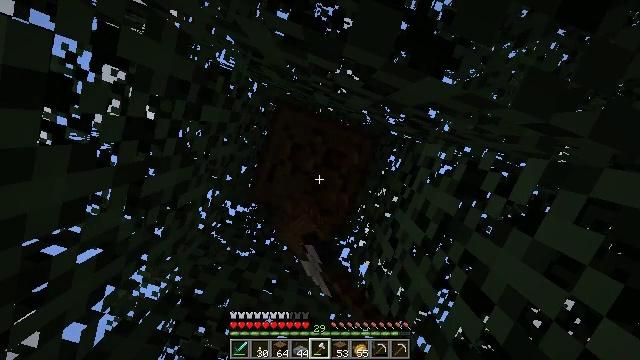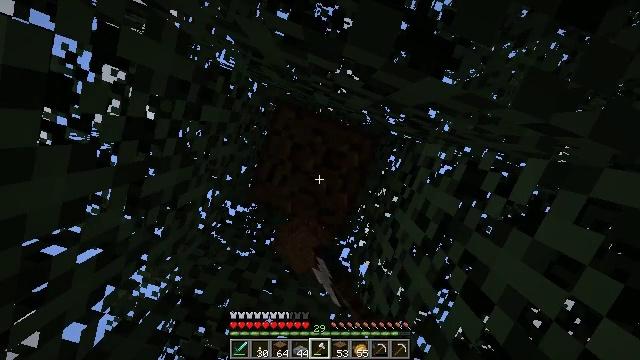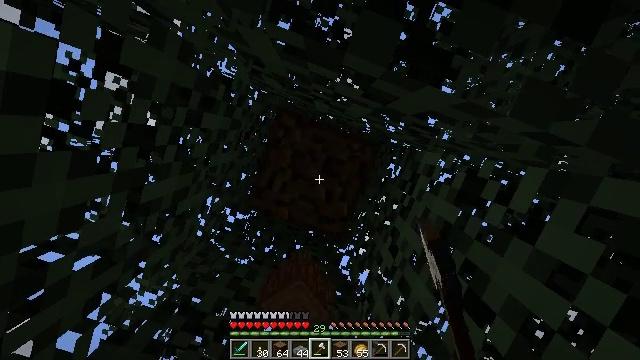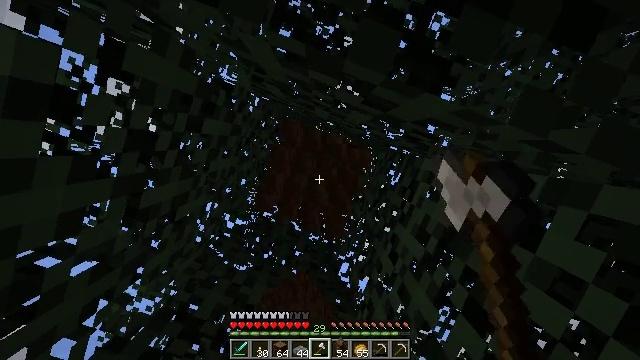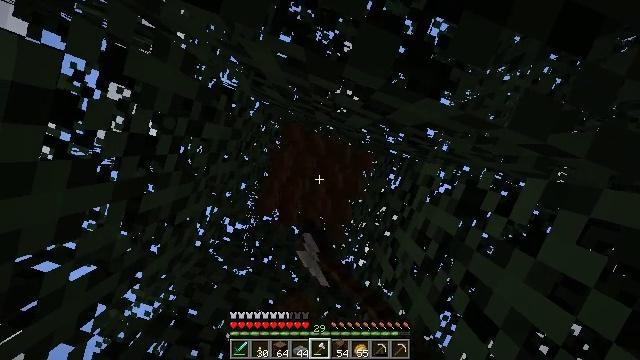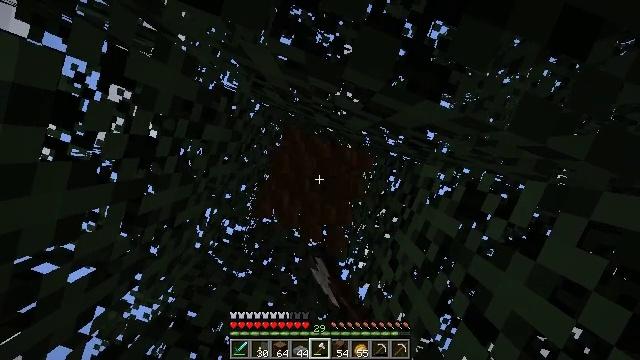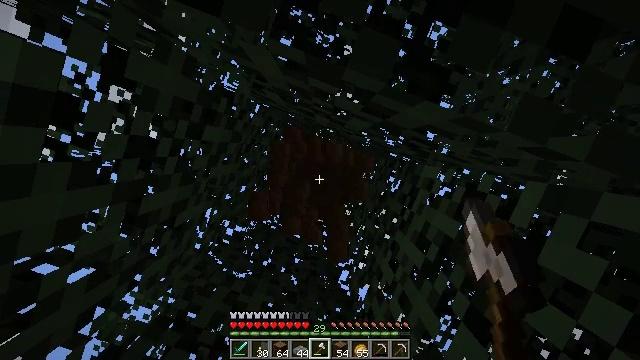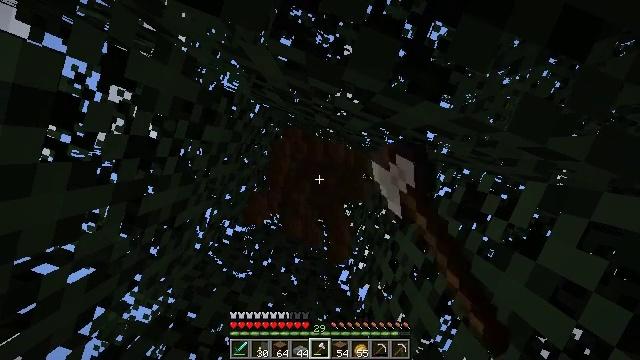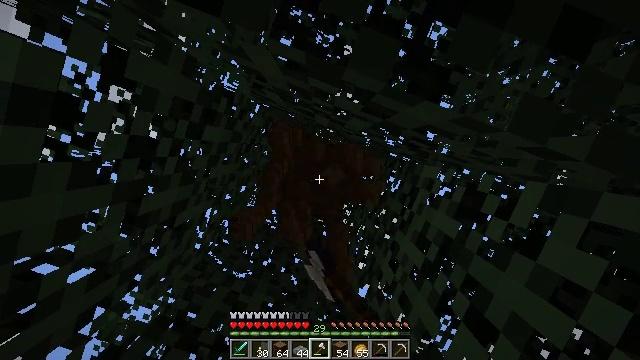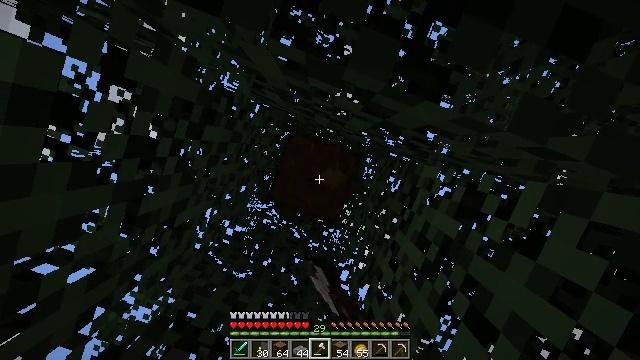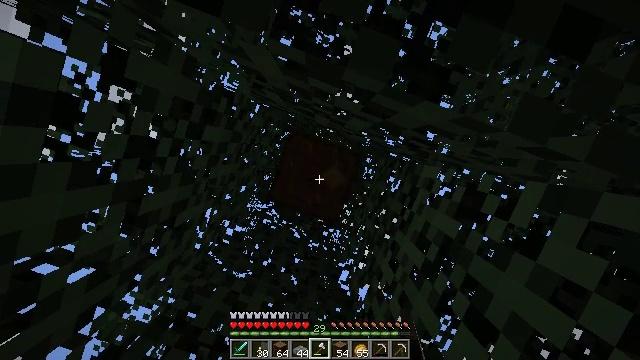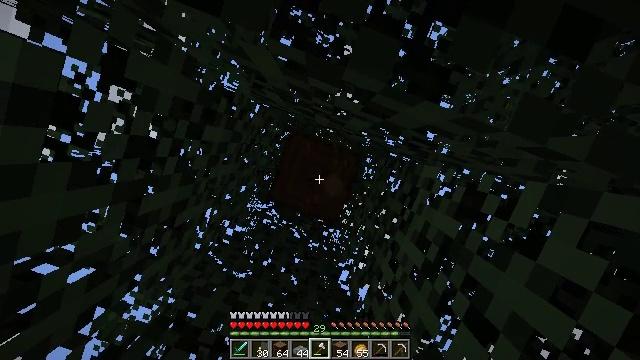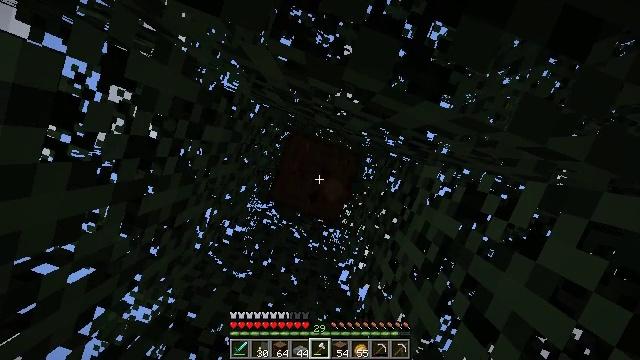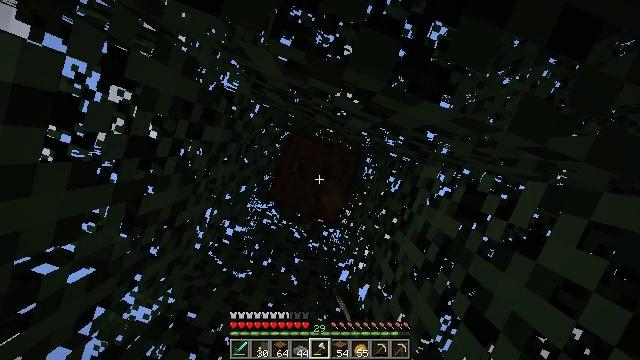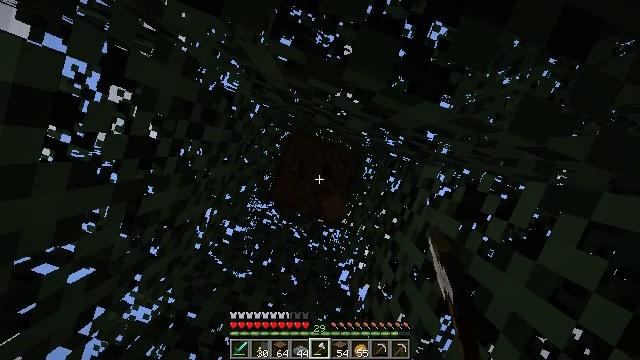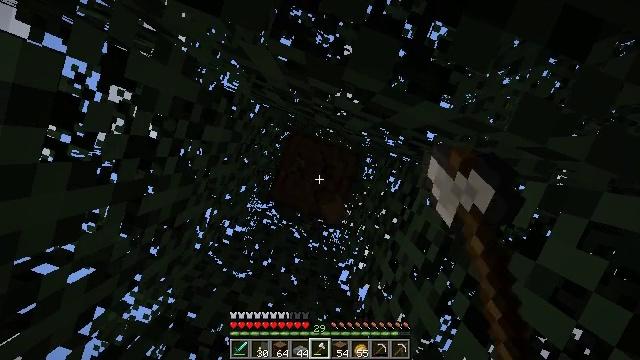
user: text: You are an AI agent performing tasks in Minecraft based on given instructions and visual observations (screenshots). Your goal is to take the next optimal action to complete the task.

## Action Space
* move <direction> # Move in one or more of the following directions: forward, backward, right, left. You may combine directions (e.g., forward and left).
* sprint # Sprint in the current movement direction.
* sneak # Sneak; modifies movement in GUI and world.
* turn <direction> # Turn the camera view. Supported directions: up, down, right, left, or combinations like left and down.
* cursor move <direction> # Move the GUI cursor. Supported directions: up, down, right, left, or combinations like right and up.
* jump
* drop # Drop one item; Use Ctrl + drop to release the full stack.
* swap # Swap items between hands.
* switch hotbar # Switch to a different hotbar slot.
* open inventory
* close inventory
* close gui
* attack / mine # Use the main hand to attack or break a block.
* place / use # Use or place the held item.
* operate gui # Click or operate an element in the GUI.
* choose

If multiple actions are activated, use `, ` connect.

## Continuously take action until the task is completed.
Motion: motion action
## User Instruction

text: Gather spruce log by chopping the tree.
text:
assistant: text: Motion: attack / mine
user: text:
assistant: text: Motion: turn up, attack / mine
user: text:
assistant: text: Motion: turn up, attack / mine
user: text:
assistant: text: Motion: attack / mine
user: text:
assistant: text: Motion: attack / mine
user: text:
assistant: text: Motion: attack / mine
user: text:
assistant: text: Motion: attack / mine
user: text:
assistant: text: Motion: attack / mine
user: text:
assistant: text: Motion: attack / mine
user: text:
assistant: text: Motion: attack / mine
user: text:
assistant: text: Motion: attack / mine
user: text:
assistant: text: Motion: attack / mine
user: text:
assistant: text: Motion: attack / mine
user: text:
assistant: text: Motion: attack / mine
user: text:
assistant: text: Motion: attack / mine
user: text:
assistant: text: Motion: attack / mine
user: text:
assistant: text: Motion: attack / mine
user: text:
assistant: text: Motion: attack / mine
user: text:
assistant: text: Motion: attack / mine
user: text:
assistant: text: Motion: attack / mine
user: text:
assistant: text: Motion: attack / mine
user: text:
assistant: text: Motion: attack / mine
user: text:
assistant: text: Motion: attack / mine
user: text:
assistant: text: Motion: no_op
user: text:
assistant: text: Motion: no_op
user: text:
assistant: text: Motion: no_op
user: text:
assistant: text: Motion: no_op
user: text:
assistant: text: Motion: no_op
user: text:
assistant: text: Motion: turn right and down
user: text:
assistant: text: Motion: turn right and down